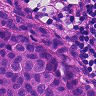
Metastatic tissue present: yes